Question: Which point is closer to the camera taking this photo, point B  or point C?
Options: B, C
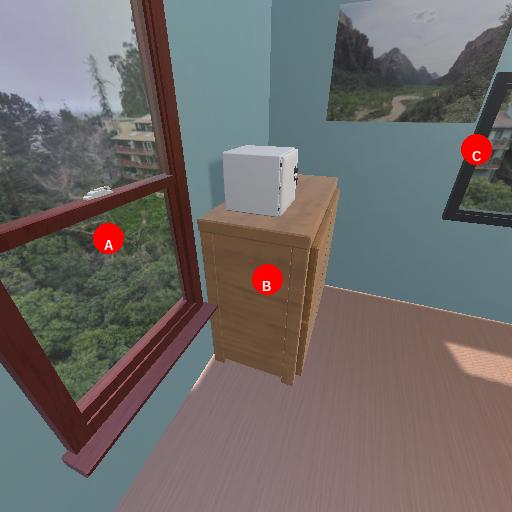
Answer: B